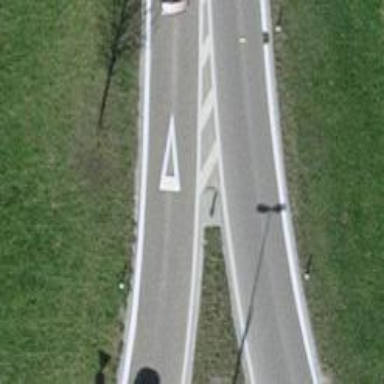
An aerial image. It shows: Secondary road with separate asphalt sidewalks.